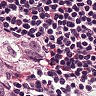
Metastatic tissue present: yes